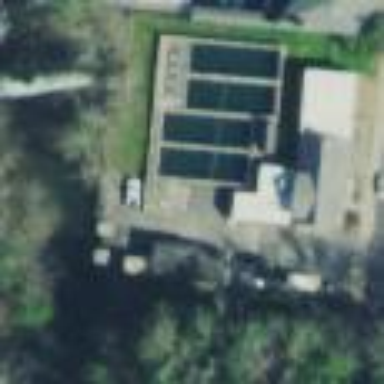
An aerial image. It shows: Man-made water works facility.